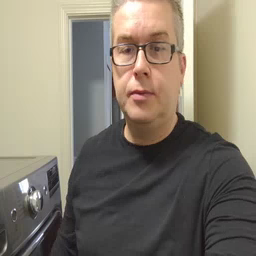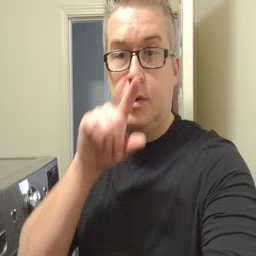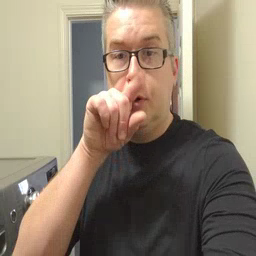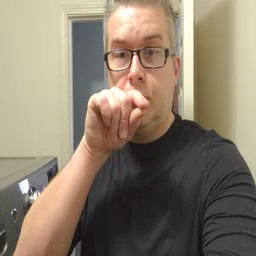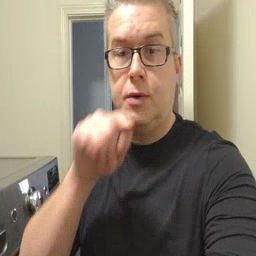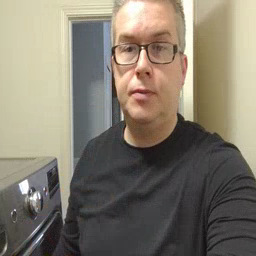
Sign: bird